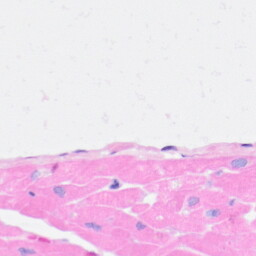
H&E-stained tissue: Heart